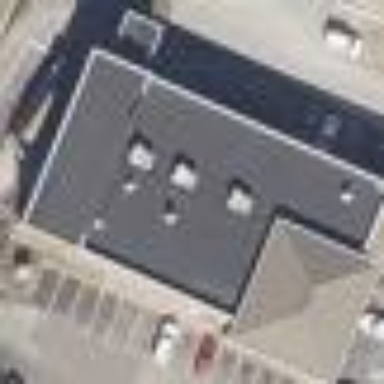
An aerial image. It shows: Building.